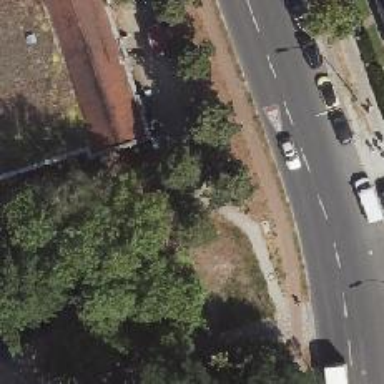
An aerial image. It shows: Sidewalk along the footway.